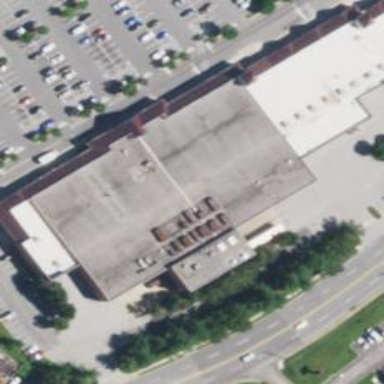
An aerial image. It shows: Supermarket.